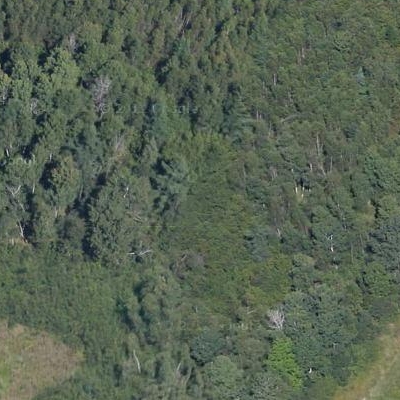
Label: eForest